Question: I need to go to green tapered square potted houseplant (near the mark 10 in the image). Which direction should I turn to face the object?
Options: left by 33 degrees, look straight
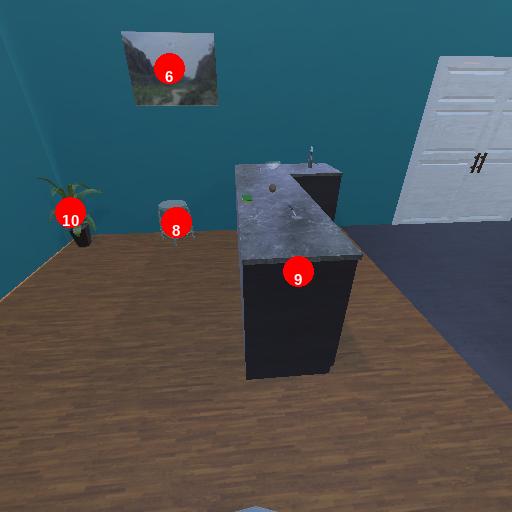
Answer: left by 33 degrees